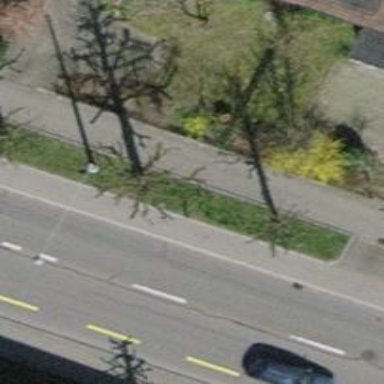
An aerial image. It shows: Tree-lined avenue.